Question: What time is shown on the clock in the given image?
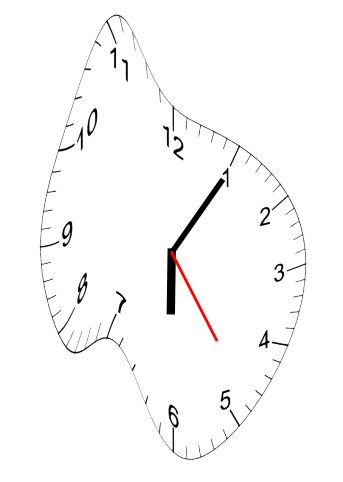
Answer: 06:05:24